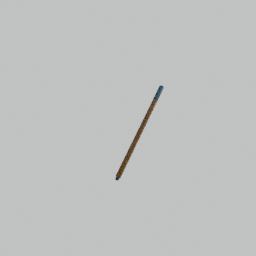
Label: tools